Question: I have a ItemsControl with Items. I want the Items to be ordered like in the picture. If there are more elements, that space, there should be a horizontal scrollbar. How do I archive this?

Relevant code:
'''
<ItemsControl.Template>
<ControlTemplate TargetType="ItemsControl">
<ScrollViewer PanningMode="Both" >
<ItemsPresenter />
</ScrollViewer>
</ControlTemplate>
</ItemsControl.Template>
<ItemsControl.ItemsPanel>
<ItemsPanelTemplate>
<WrapPanel />
</ItemsPanelTemplate>
</ItemsControl.ItemsPanel>
'''
---
Edit:
I'm sorry that reported that the suggested solutions did not work, turns out the Height of the Items was Changing dynamically on runtime, resulting in only space for one item vertically.
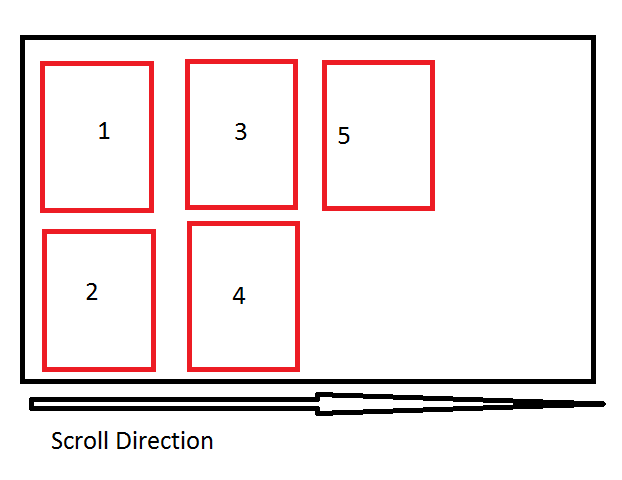
Answer: would something like this work ?
'''
<ItemsControl.Template>
<ControlTemplate TargetType="ItemsControl">
<ScrollViewer HorizontalScrollBarVisibility="Auto"
VerticalScrollBarVisibility="Disabled" >
'''
and if that doesnt work, try this
'''
<ItemsControl.ItemsPanel>
<ItemsPanelTemplate>
<WrapPanel Height="{Binding RelativeSource={RelativeSource
Mode=FindAncestor, AncestorType={x:Type ScrollViewer}},
Path=ActualHeight}" />
'''
don't forget to make your WrapPanel 'Orientation="Vertical"'